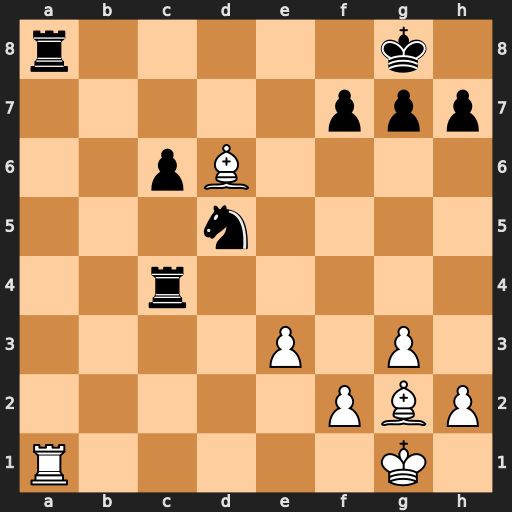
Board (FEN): r5k1/5ppp/2pB4/3n4/2r5/4P1P1/5PBP/R5K1
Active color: w
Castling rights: -
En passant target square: -
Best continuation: Rxa8#